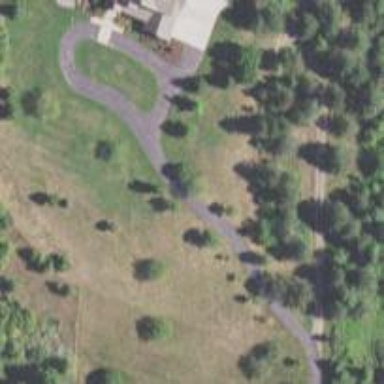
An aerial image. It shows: Driveway leading to service road.